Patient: sex F, age 56
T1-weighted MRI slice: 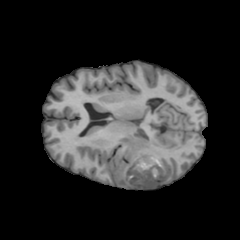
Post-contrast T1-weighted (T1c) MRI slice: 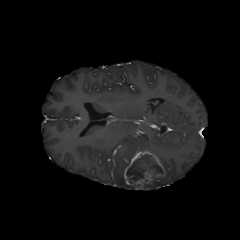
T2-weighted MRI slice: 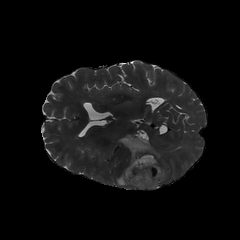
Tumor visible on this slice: yes
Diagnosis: Glioblastoma, IDH-wildtype
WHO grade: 4